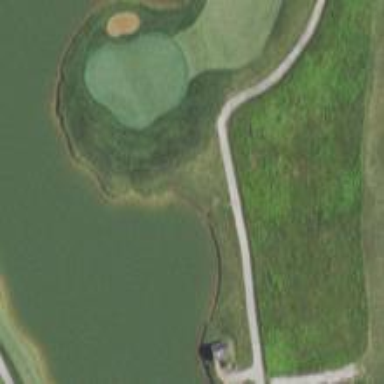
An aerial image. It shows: Path used for both walking and golf.